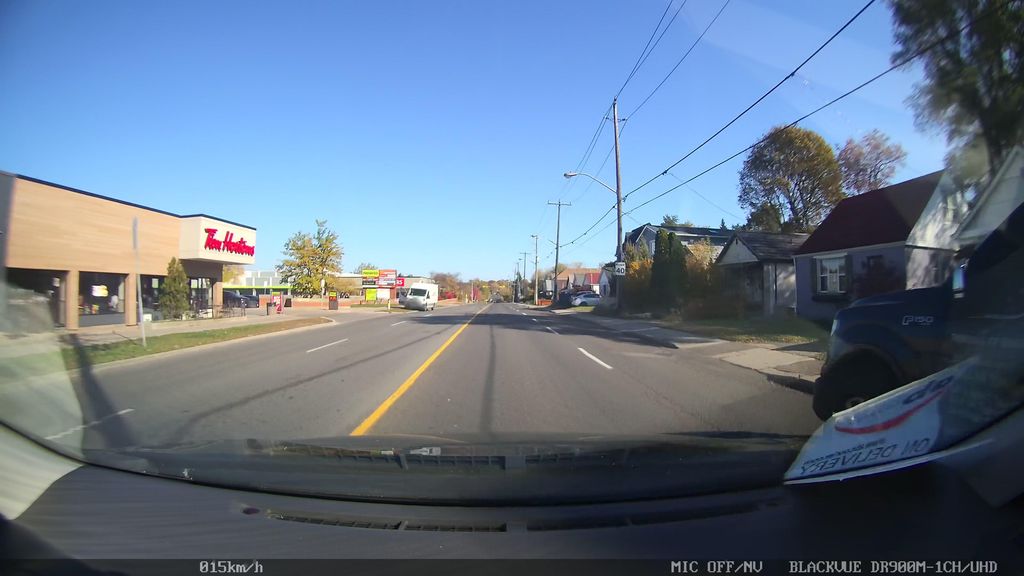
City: toronto